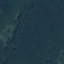
Land use / land cover: Forest